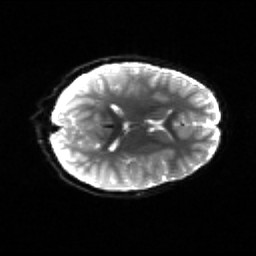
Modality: sbref
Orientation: axial
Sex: male
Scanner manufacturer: siemens
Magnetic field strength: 3 T
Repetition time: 5 s
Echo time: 0.071 s